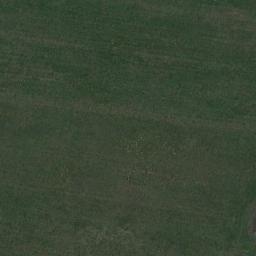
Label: meadow